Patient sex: M
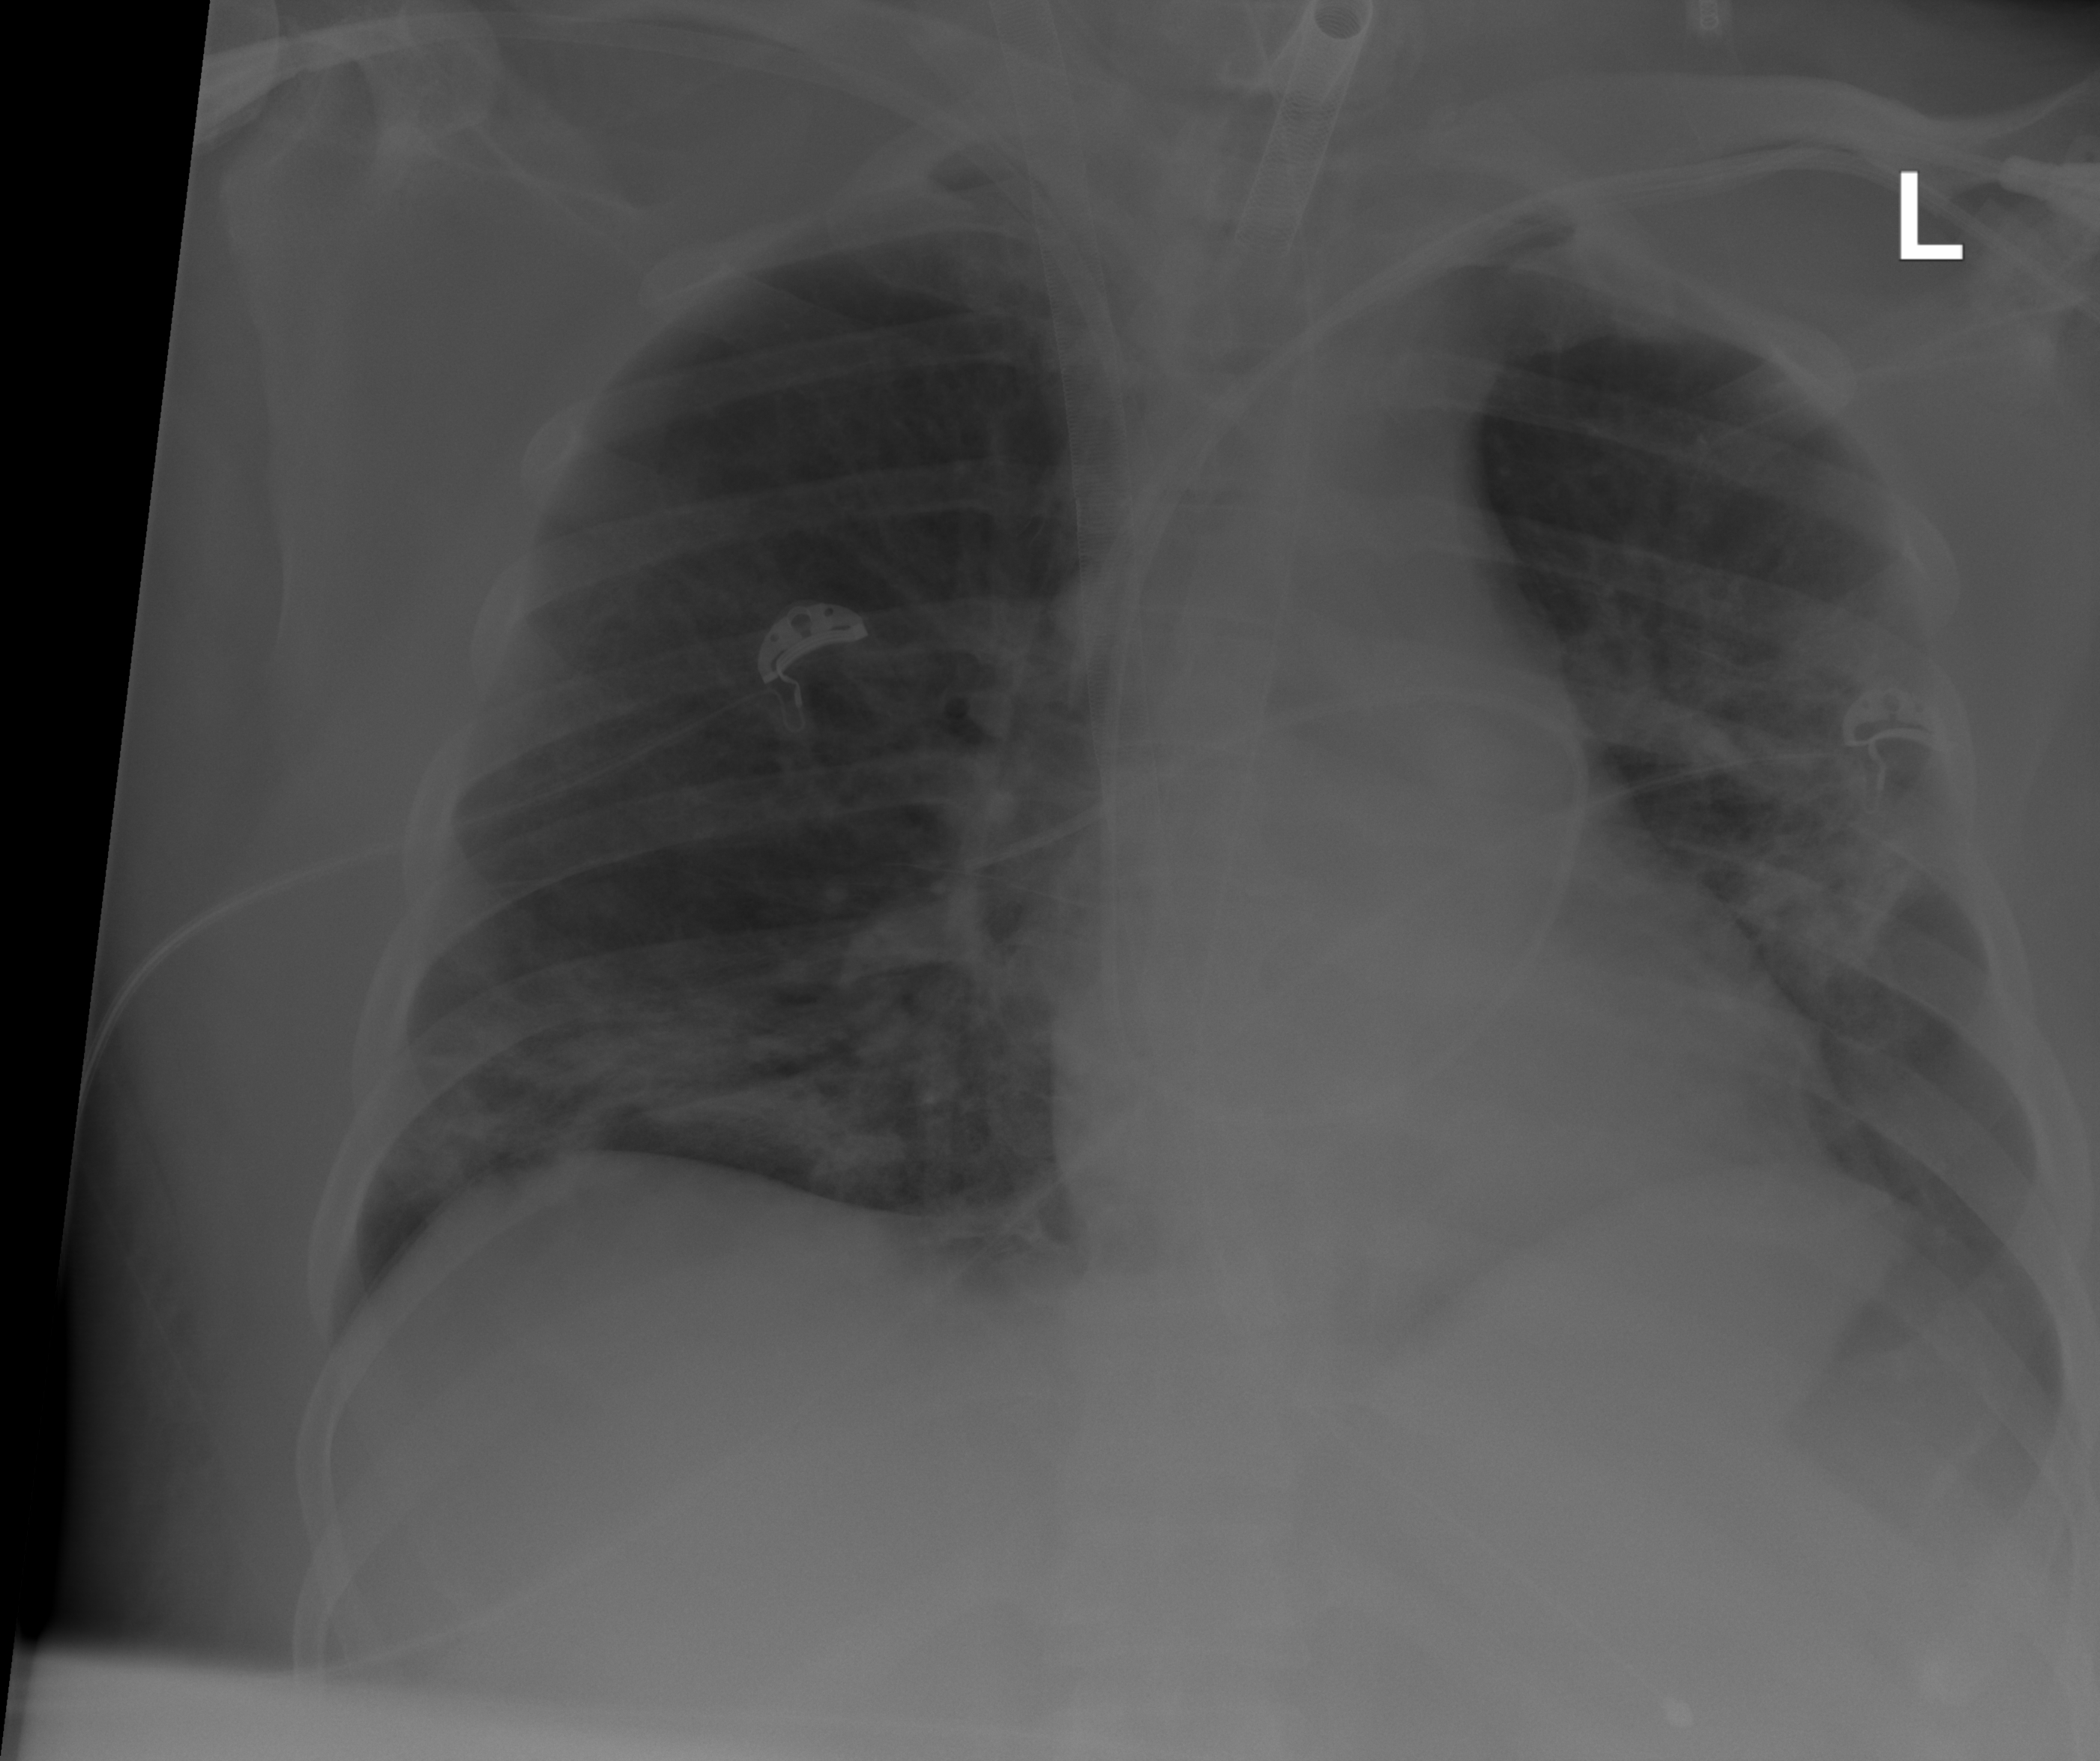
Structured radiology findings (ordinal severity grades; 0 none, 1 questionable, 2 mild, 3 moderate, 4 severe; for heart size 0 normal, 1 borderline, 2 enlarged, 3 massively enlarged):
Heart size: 0
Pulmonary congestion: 0
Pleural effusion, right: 0
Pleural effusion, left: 0
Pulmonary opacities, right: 2
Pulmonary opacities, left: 2
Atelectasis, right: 2
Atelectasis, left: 2